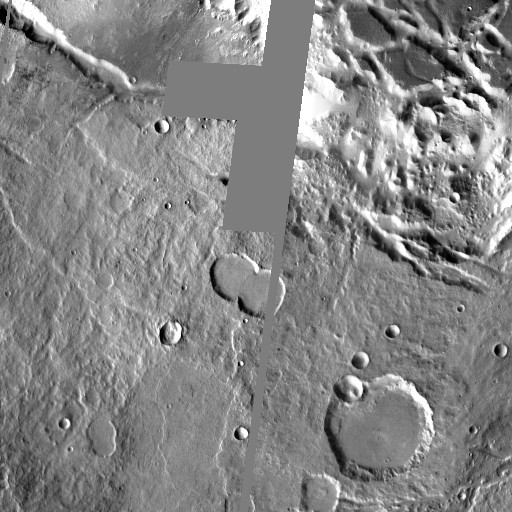
Crater classes present: Background, Other, Buried